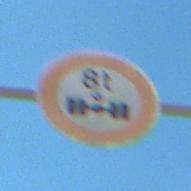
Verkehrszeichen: TatsaechlicheAchslast
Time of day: Midday
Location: Outdoor (Nature)
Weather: PartlyCloudy
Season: NotSpecified
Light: Natural